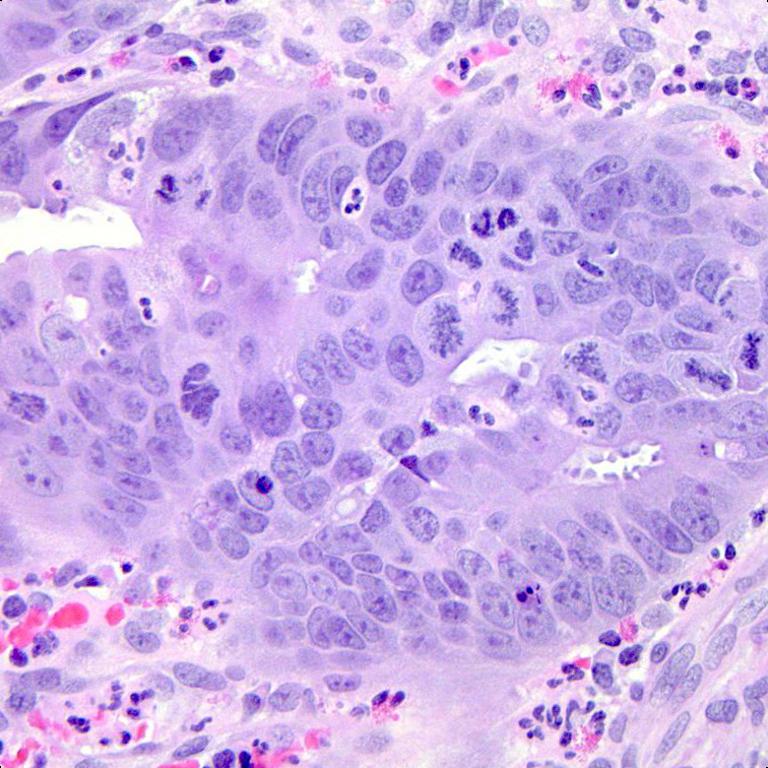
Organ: colon
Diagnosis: adenocarcinomas